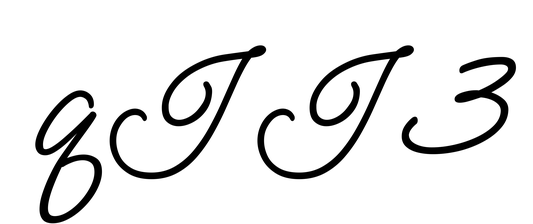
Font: MeowScript-Regular